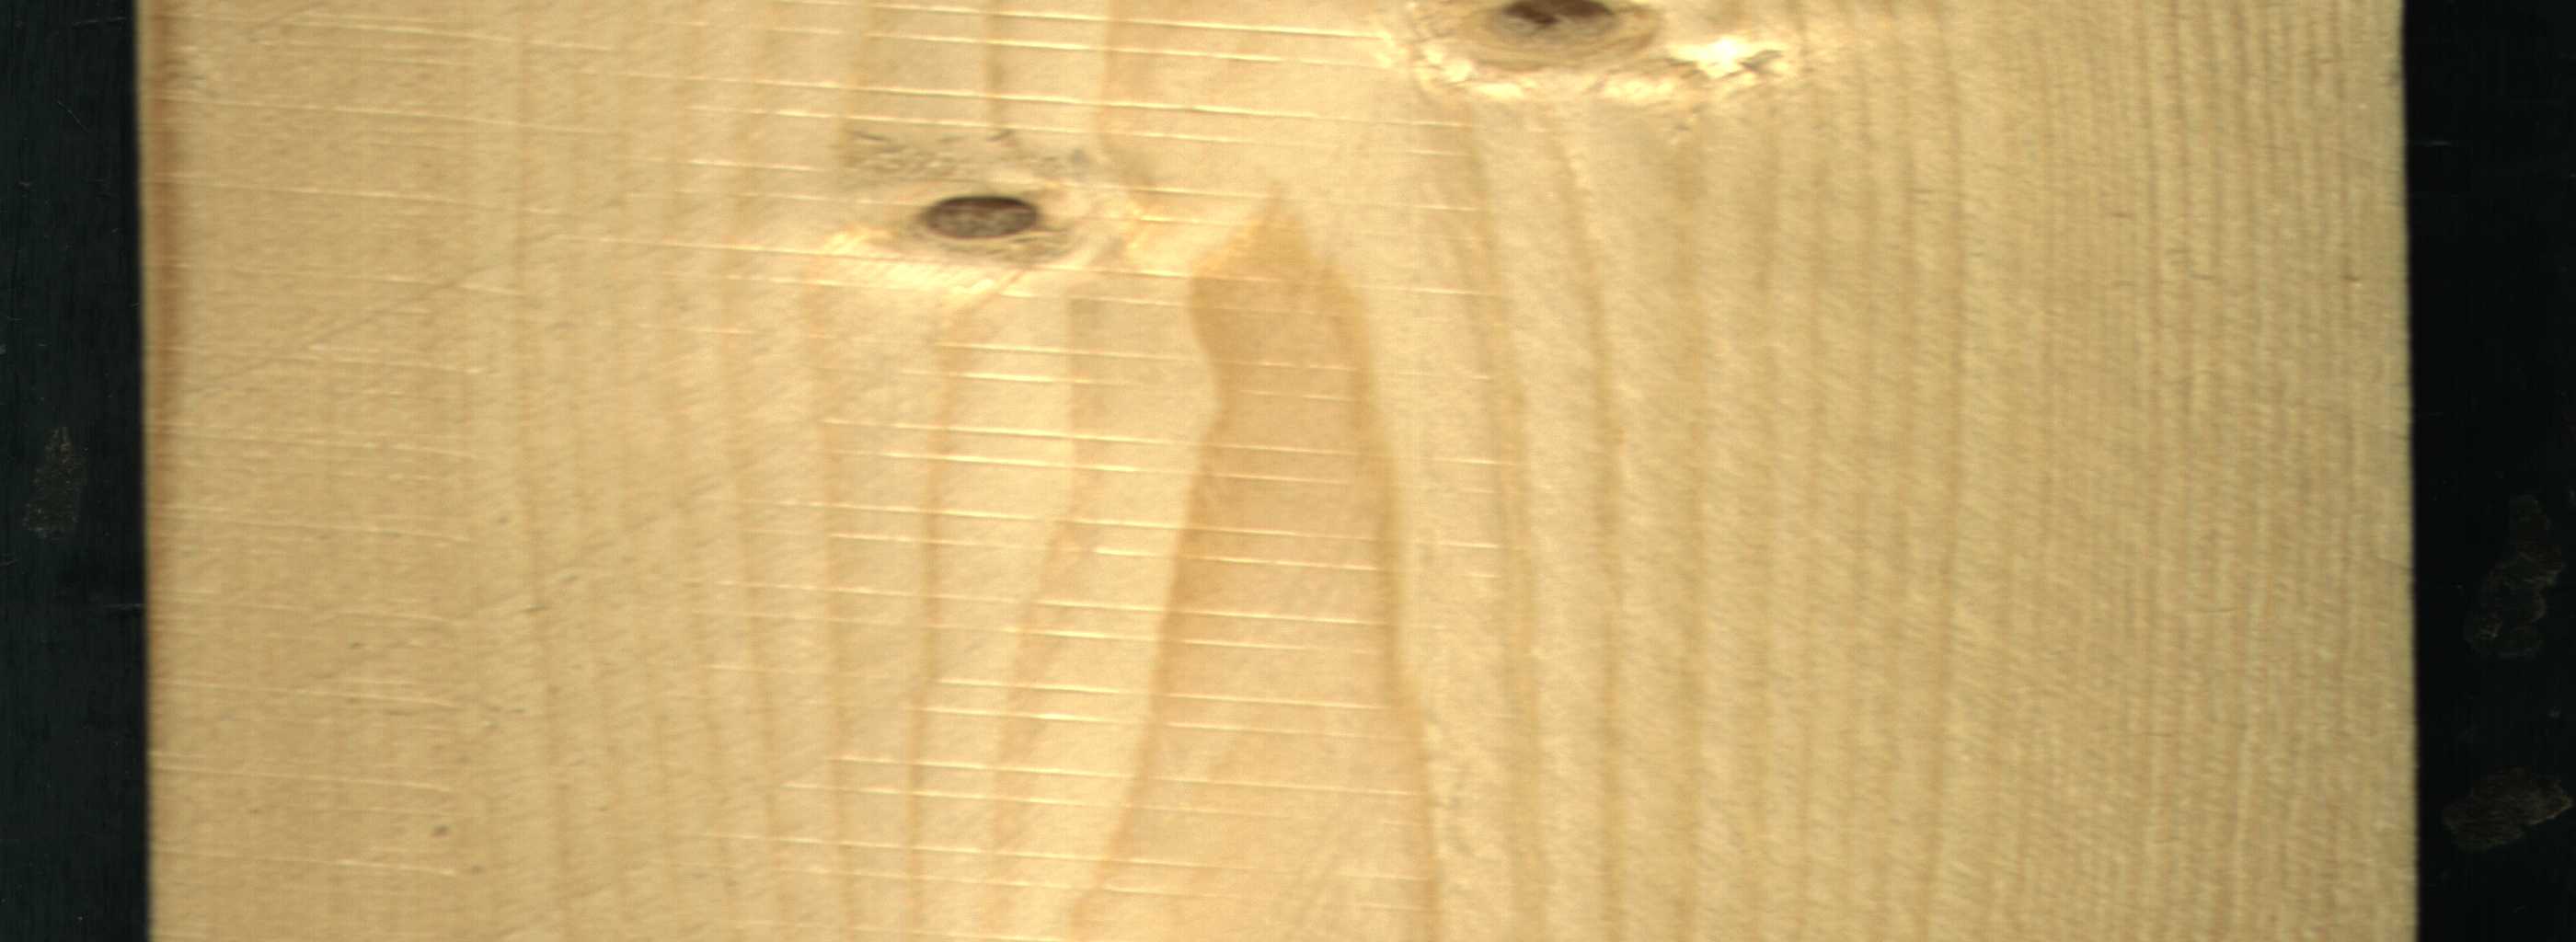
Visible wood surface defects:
Live_Knot
Live_Knot